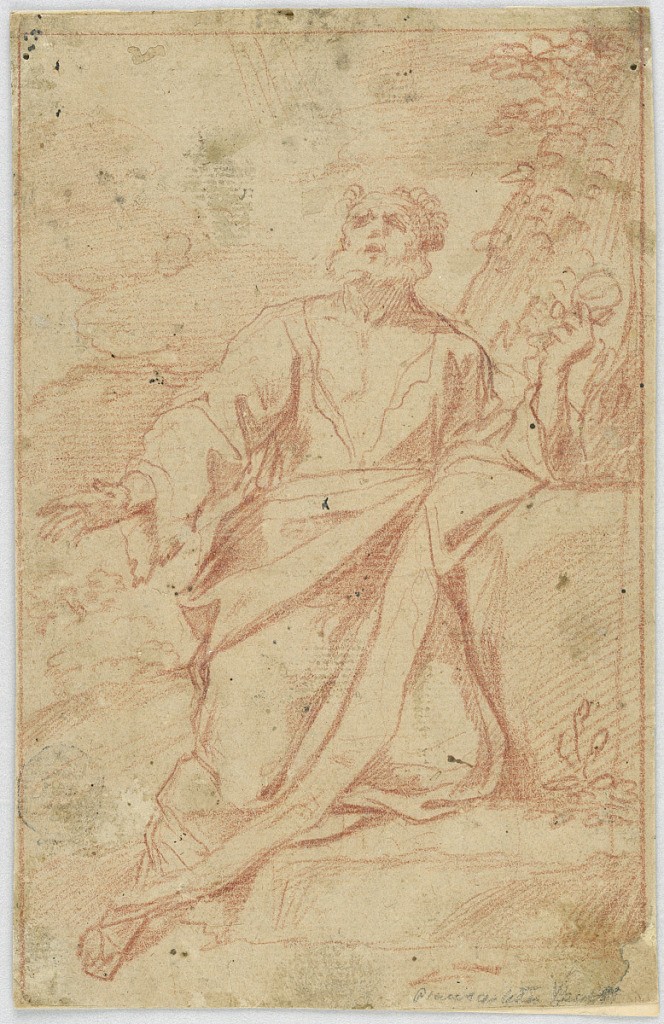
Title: St. (Jerome?) in Ecstasy
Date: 1816
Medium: Red chalk on brown paper
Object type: Drawing
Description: Vertical composition of a saint (St. Jerome?) in ecstasy. He looks up with right arm outstretched and left arm leaning against a ledge.